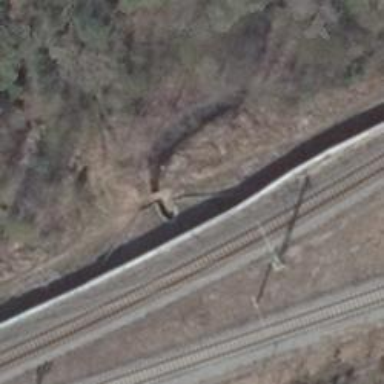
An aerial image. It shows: Path leading to bridge.